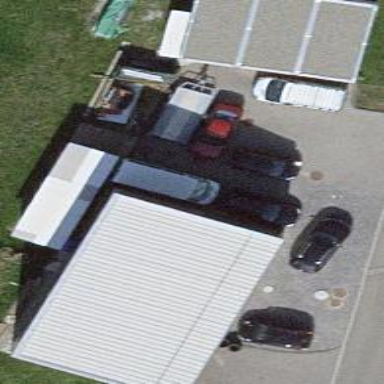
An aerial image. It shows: Industrial building.